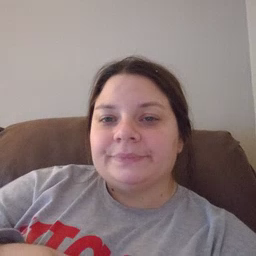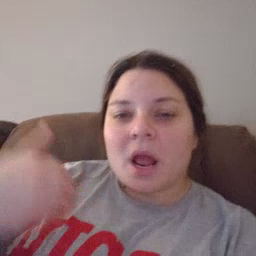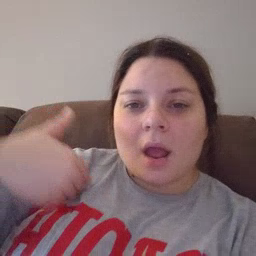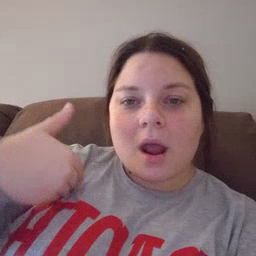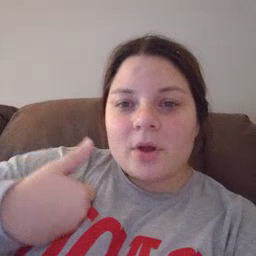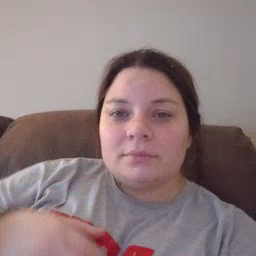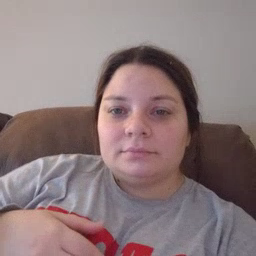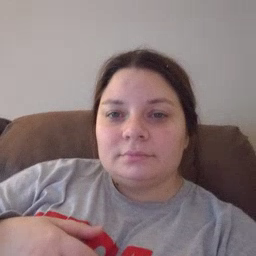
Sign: animal